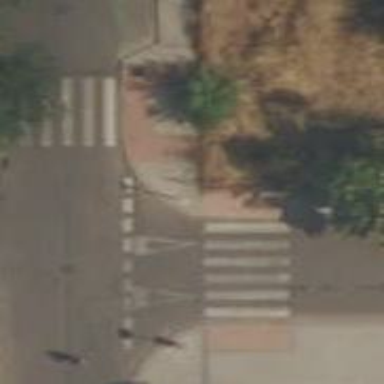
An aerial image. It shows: Sidewalk made of paving stones.